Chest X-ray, AP view. Patient: 57 years old, sex M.
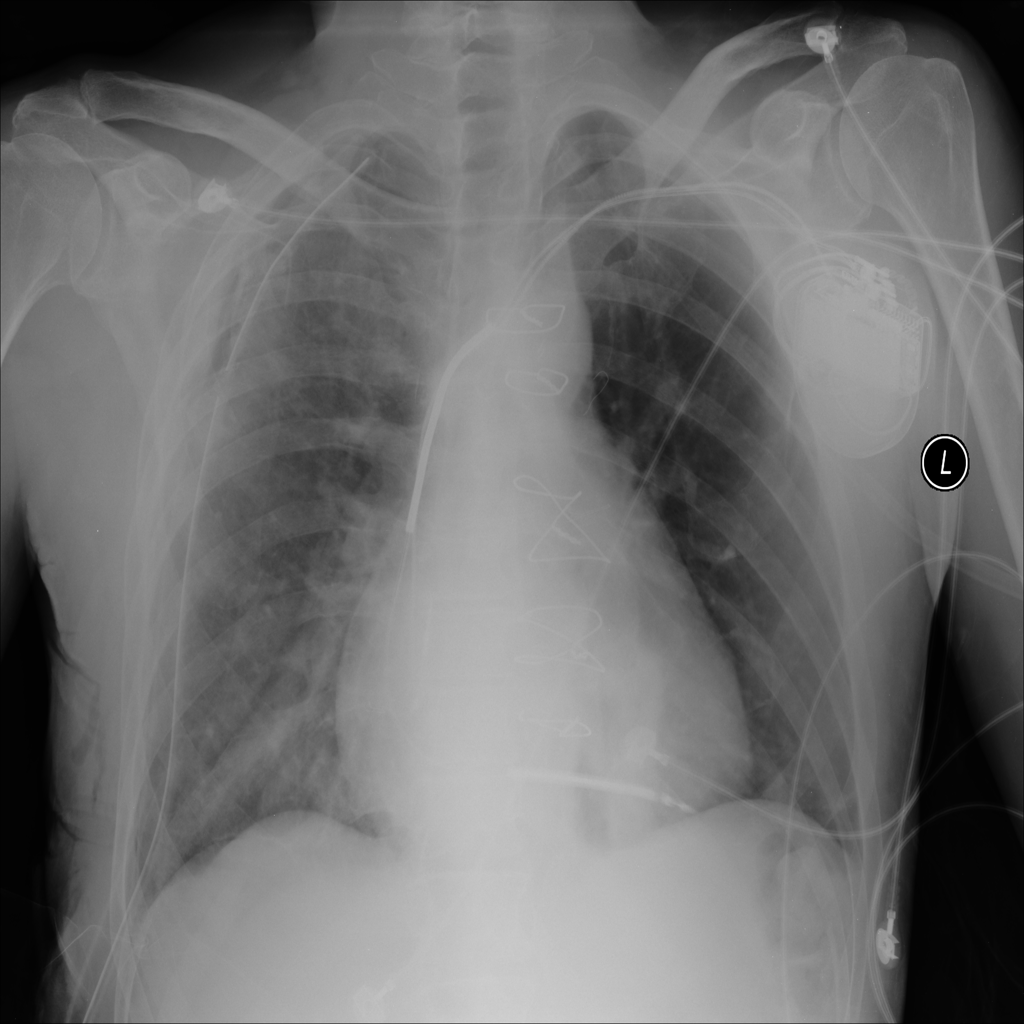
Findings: Cardiomegaly, Effusion, Emphysema, Mass